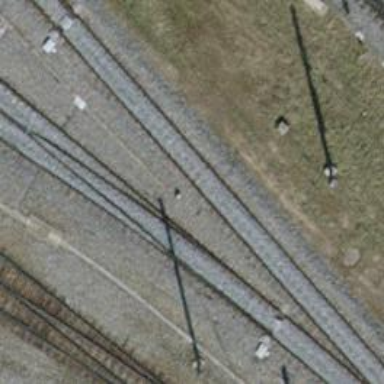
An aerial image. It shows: Railway switch.